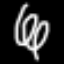
Label: squiggle